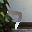
Label: 7